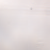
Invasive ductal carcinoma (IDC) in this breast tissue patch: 0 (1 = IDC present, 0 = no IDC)